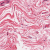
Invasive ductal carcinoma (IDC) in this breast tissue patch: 0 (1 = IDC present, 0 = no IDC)